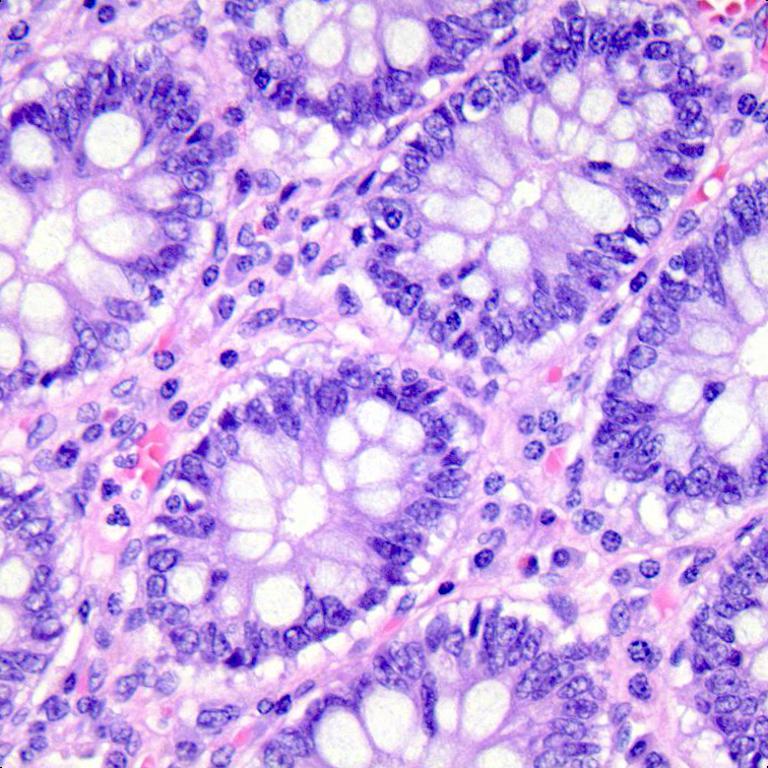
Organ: colon
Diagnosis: benign